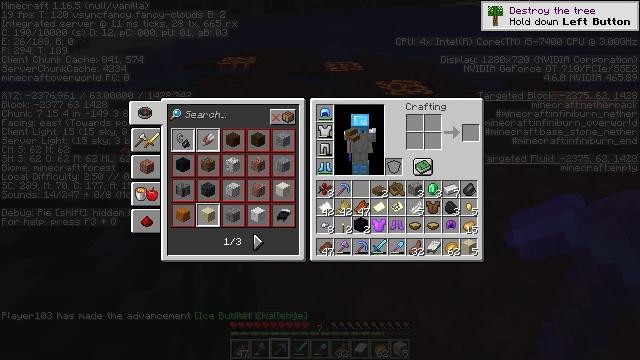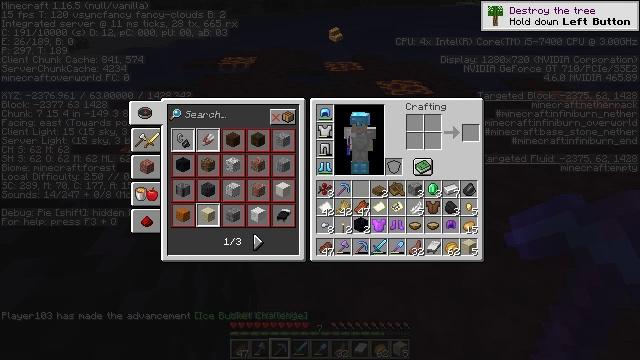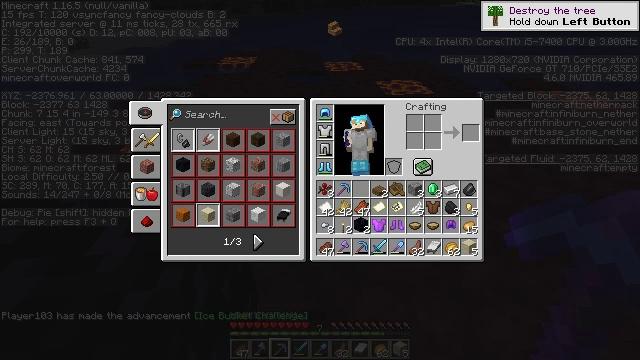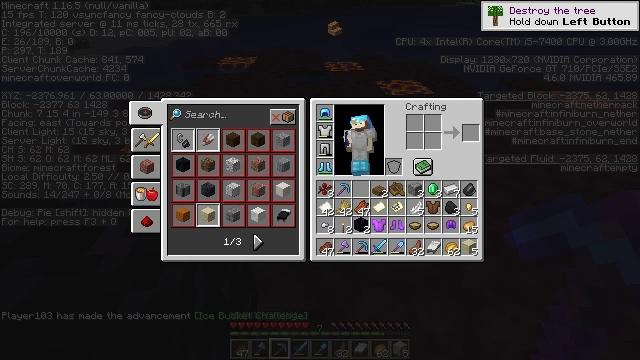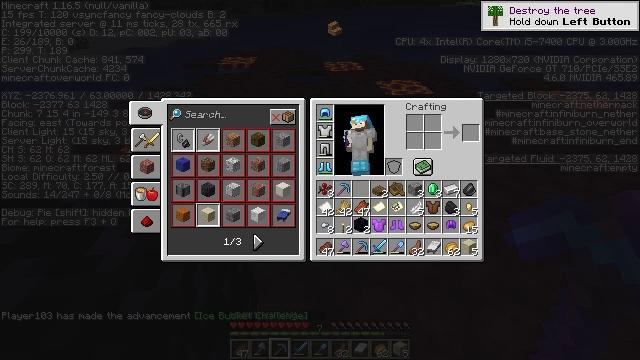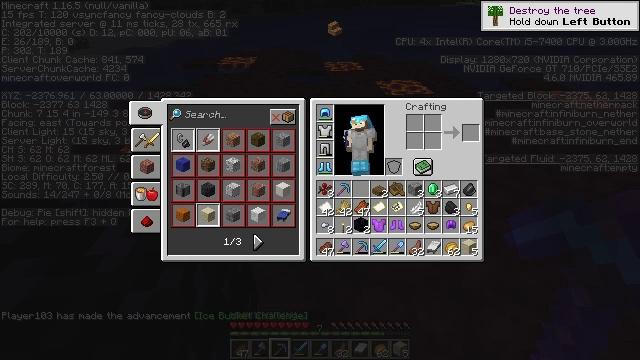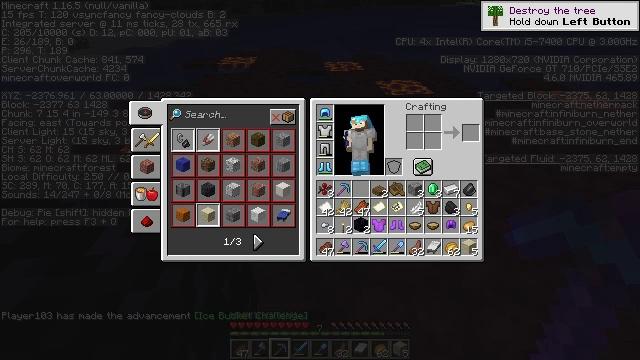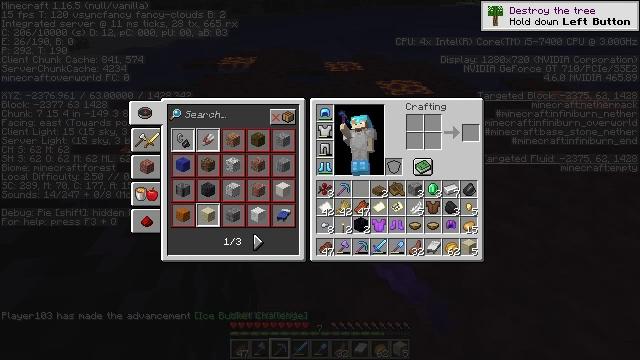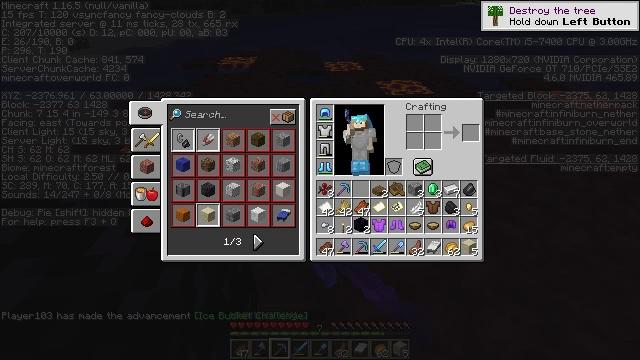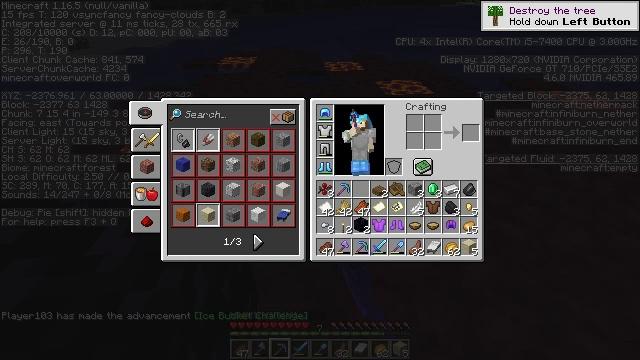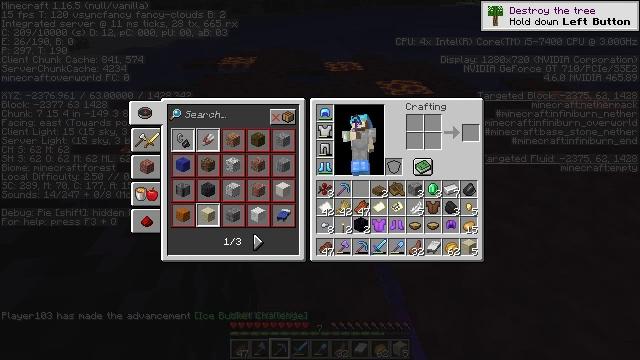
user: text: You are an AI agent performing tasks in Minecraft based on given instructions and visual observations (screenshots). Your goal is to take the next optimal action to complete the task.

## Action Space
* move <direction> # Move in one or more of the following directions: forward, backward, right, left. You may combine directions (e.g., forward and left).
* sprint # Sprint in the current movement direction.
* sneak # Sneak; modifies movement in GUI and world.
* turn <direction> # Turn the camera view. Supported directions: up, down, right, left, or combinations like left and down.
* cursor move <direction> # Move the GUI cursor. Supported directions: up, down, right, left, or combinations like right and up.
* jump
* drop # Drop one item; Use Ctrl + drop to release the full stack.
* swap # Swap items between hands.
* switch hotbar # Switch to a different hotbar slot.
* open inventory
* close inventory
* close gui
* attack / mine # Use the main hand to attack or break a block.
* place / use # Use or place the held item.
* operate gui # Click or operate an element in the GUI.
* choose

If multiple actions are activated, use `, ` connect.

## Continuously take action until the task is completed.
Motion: motion action
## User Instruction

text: Remove spruce stairs from the inventory.
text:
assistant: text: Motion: turn left and up
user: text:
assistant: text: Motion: no_op
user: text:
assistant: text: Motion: no_op
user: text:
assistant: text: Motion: attack / mine
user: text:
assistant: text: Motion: attack / mine
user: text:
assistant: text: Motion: no_op
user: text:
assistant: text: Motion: turn down
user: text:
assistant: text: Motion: no_op
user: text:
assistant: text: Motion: no_op
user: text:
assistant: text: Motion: no_op
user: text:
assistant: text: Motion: no_op